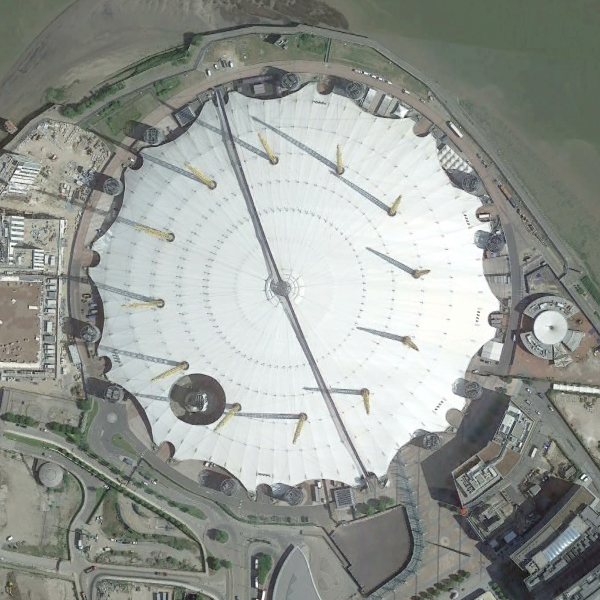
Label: Center